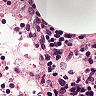
Metastatic tissue present: no